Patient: sex M, age 47
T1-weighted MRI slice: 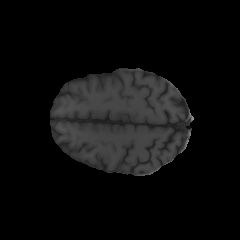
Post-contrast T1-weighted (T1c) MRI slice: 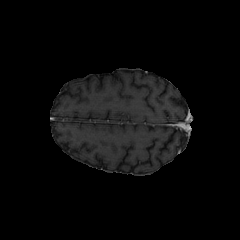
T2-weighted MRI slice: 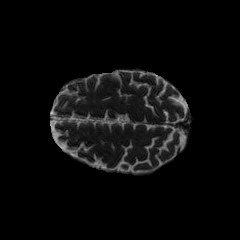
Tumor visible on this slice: no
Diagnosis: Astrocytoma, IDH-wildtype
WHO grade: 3